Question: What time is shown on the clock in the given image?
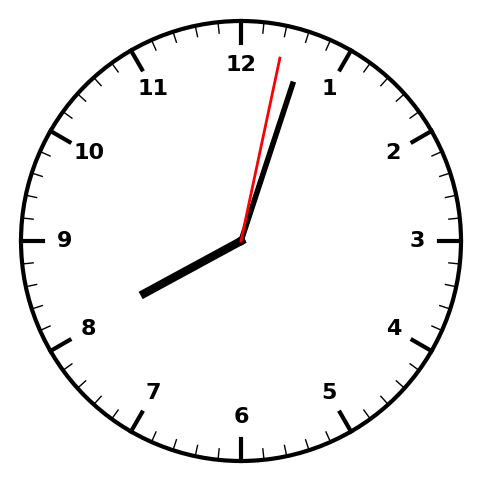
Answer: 08:03:02